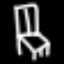
Label: chair